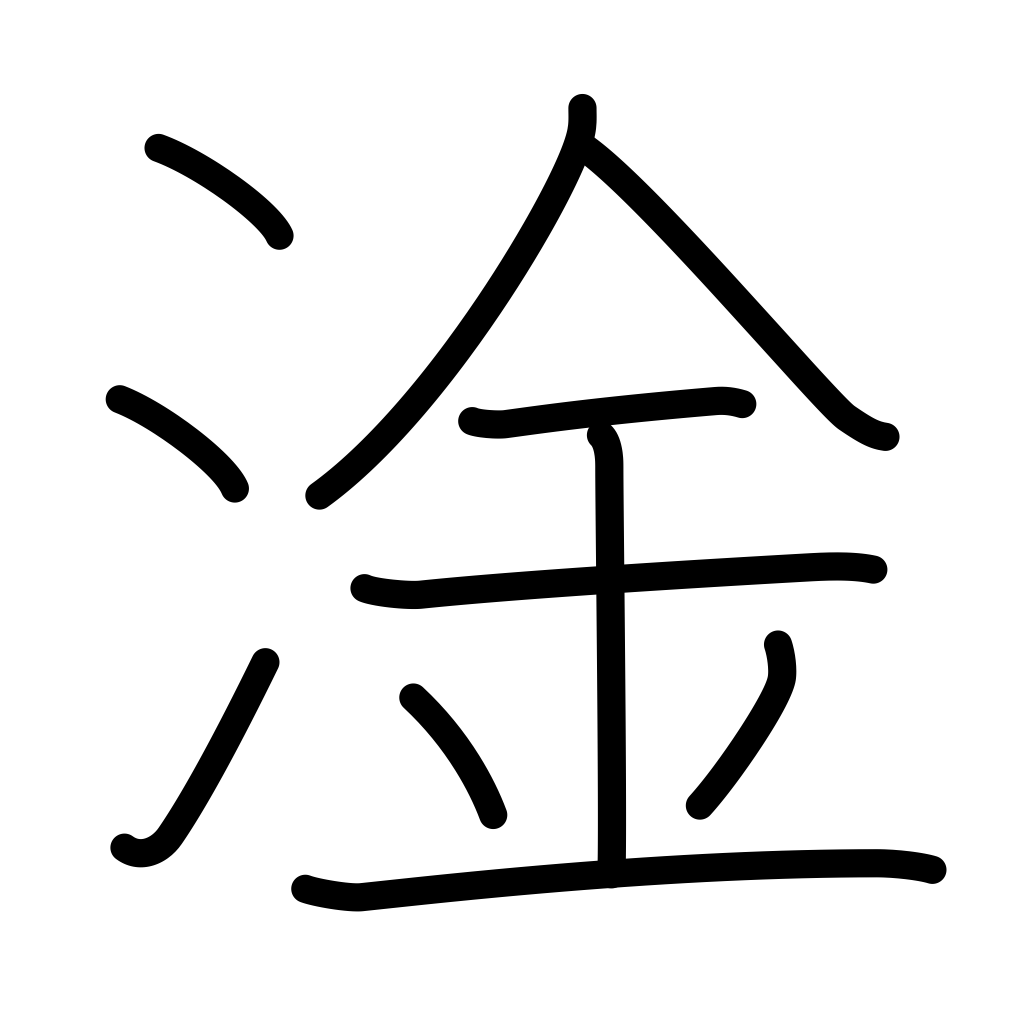
Meaning: bilge water